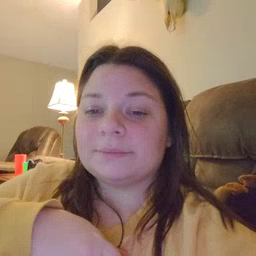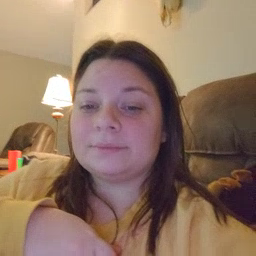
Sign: orange